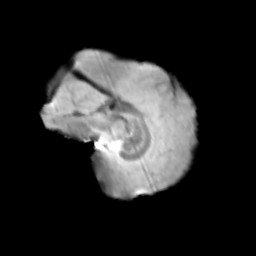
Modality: T2w
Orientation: sagittal
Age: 11
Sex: female
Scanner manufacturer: siemens
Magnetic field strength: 3 T
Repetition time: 3.8 s
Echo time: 0.07 s